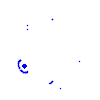
Particle: kaon